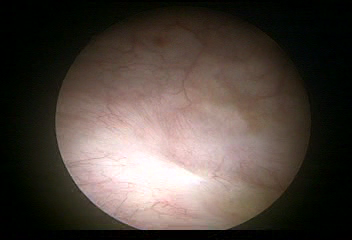
Modality: WLC
Class: Normal mucosa
Bladder cancer association: No